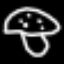
Label: mushroom